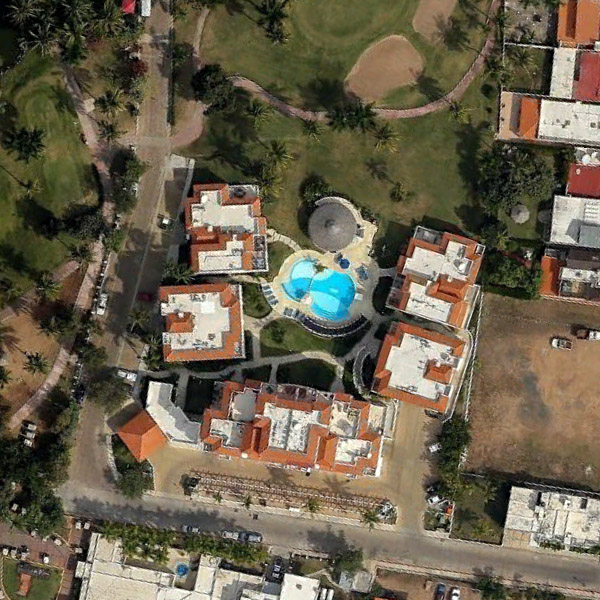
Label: Resort